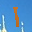
Label: 1